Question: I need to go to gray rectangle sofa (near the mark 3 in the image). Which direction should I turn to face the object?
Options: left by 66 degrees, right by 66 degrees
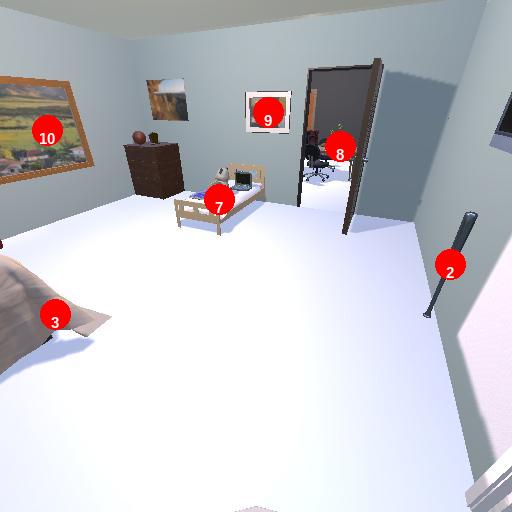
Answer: left by 66 degrees